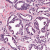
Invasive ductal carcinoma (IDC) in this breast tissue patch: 1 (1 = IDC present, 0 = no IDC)